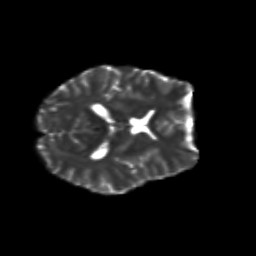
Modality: T2w
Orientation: axial
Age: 20
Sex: male
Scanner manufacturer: siemens
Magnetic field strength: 3 T
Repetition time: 3.5 s
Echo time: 0.125 s